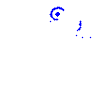
Particle: kaon